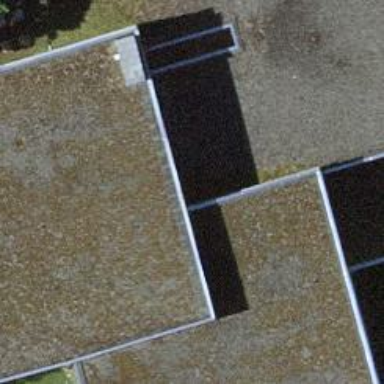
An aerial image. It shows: School building.